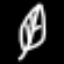
Label: leaf